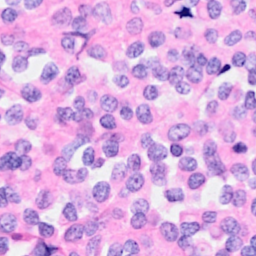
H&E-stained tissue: Breast